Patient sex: F
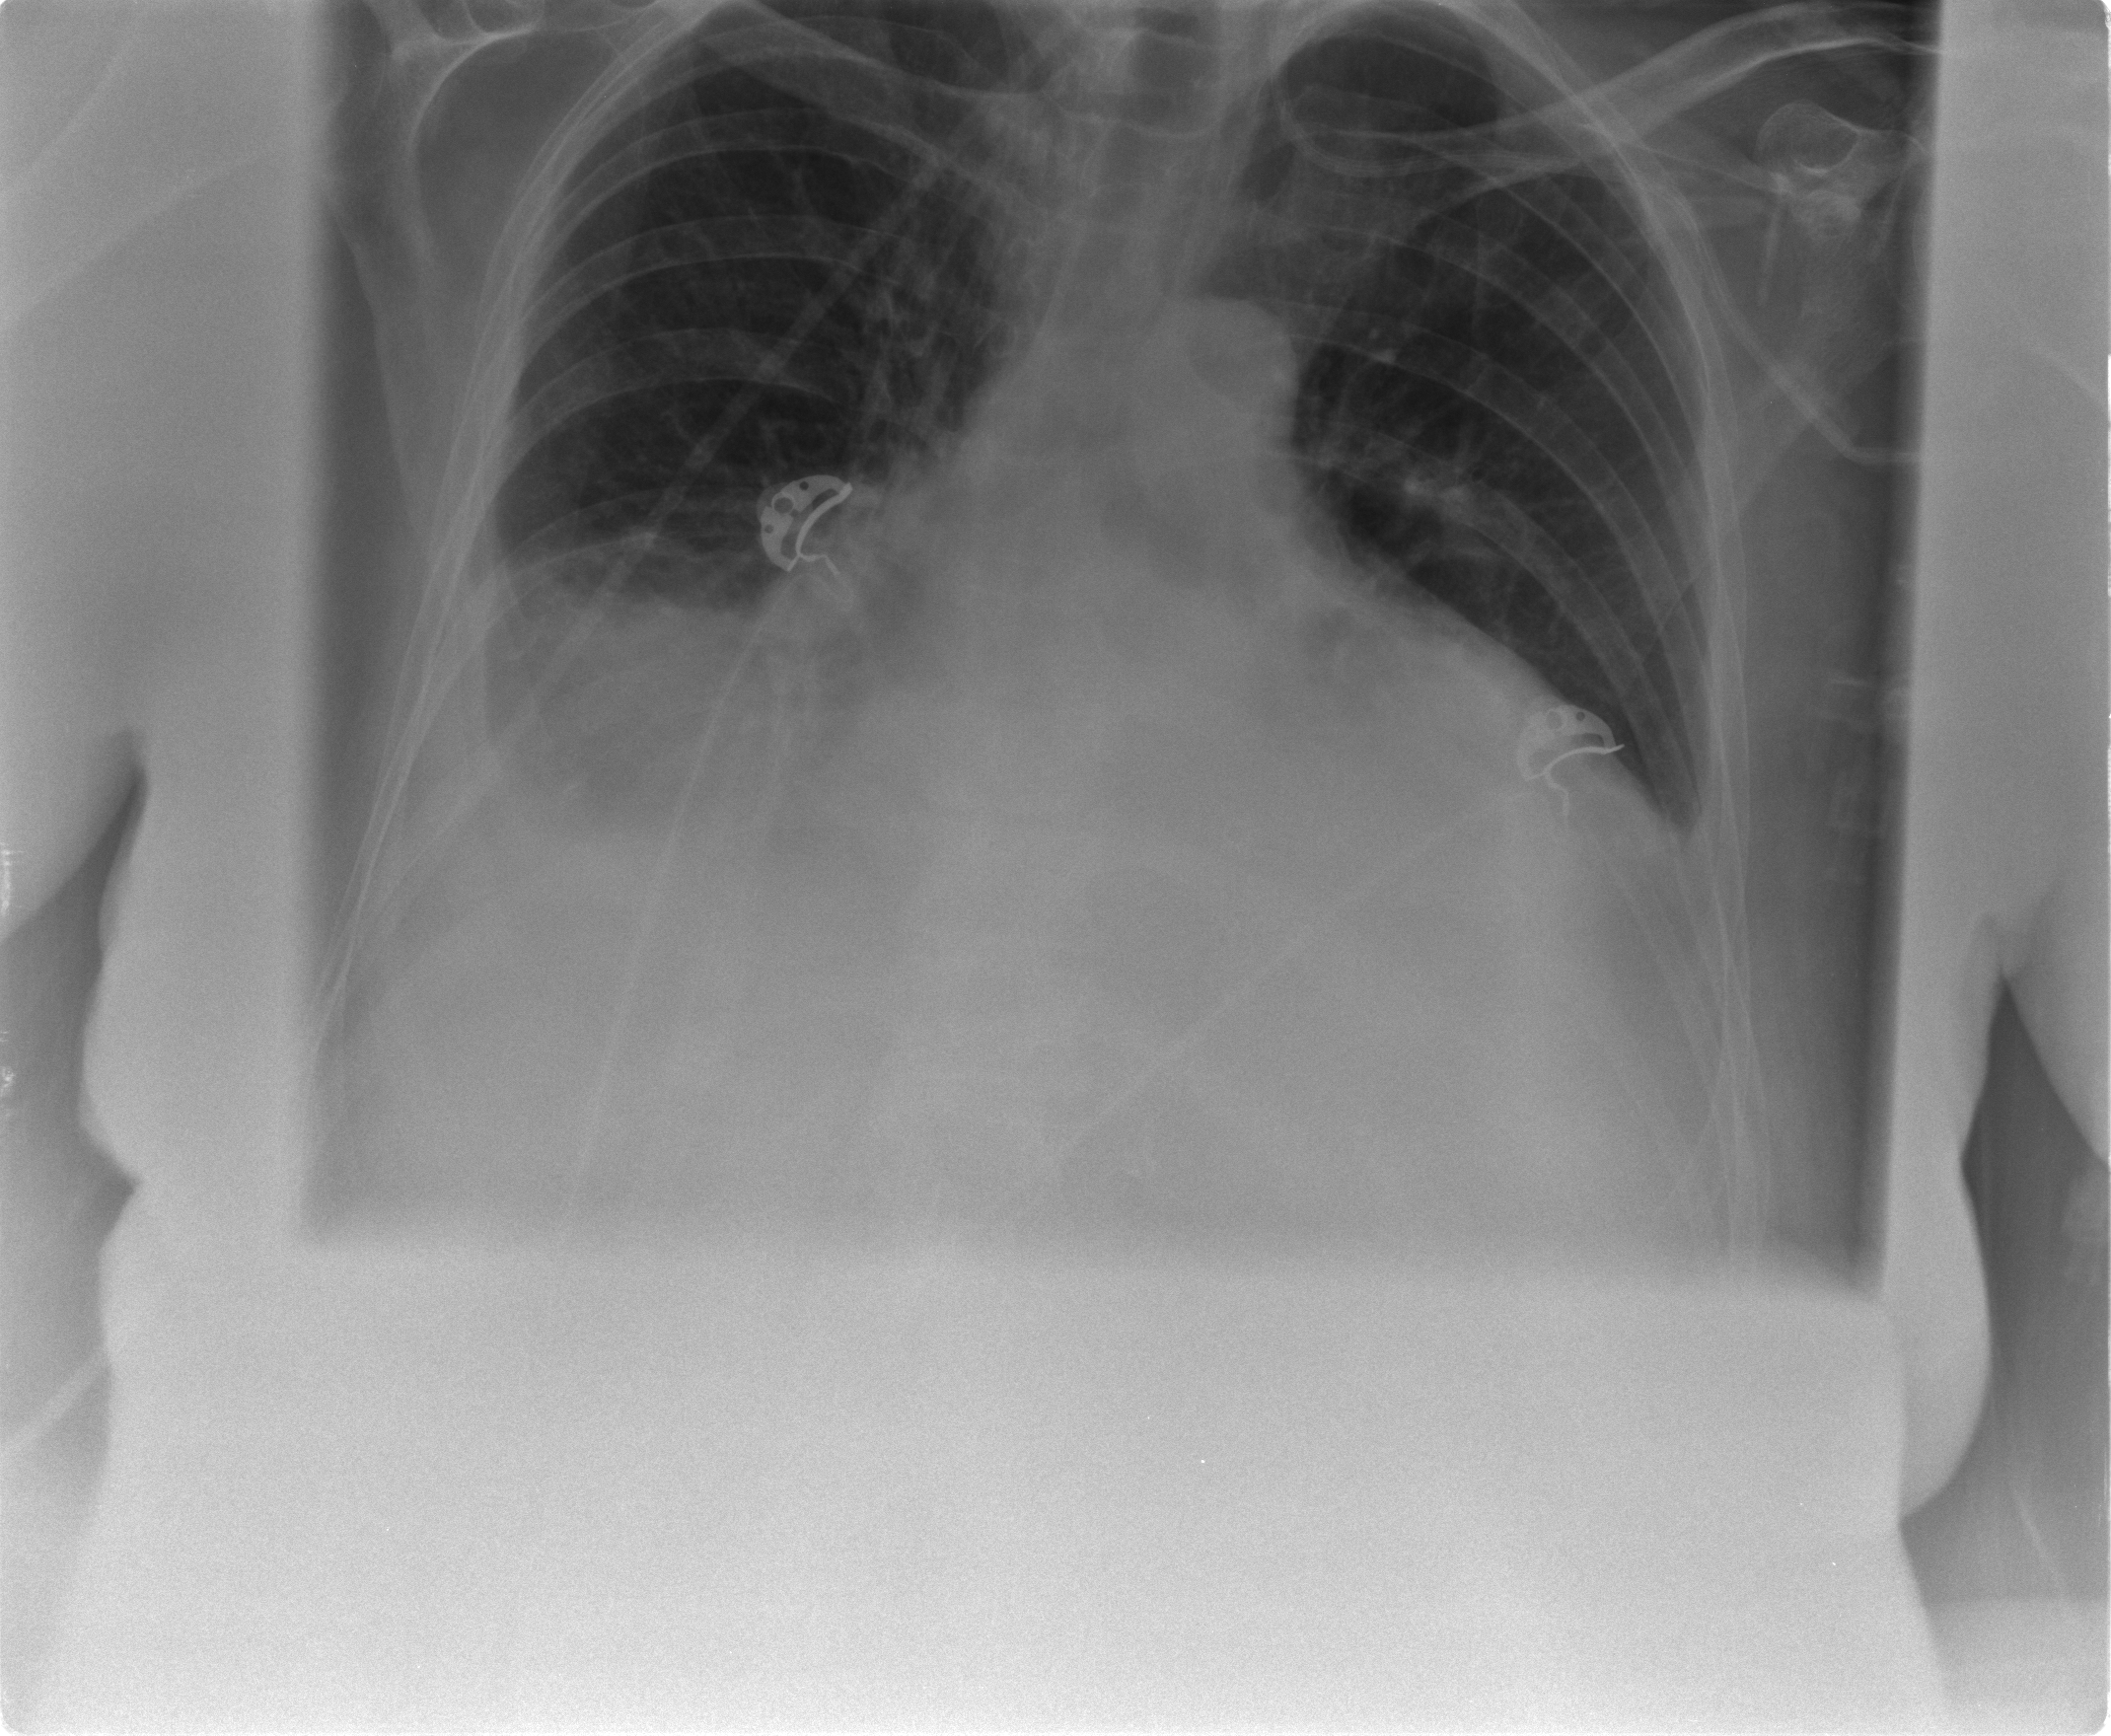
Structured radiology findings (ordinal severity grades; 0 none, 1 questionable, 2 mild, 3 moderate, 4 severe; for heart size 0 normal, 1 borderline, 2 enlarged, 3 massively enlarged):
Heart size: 3
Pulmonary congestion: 0
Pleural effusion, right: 3
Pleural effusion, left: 2
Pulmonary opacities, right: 0
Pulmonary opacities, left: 0
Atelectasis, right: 2
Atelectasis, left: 2